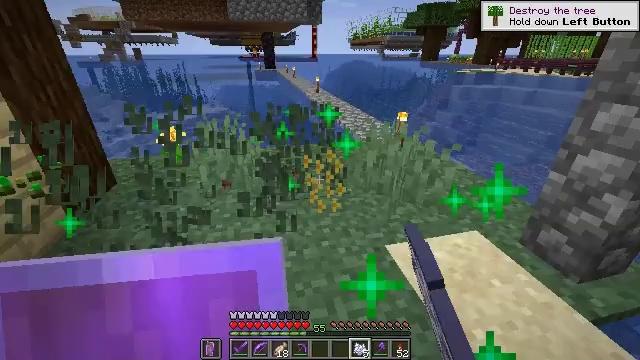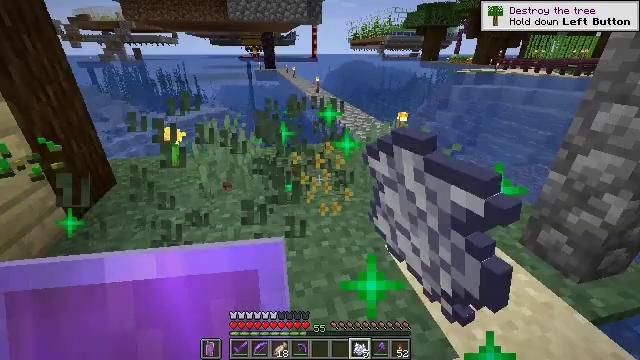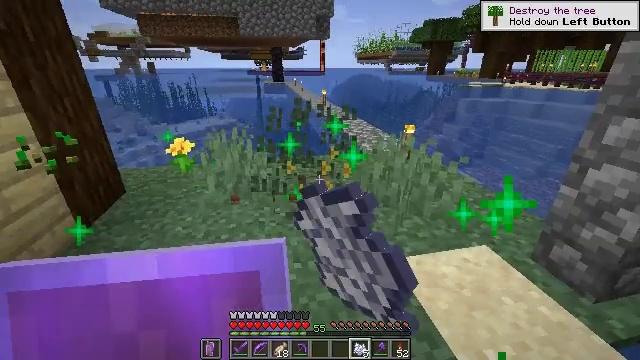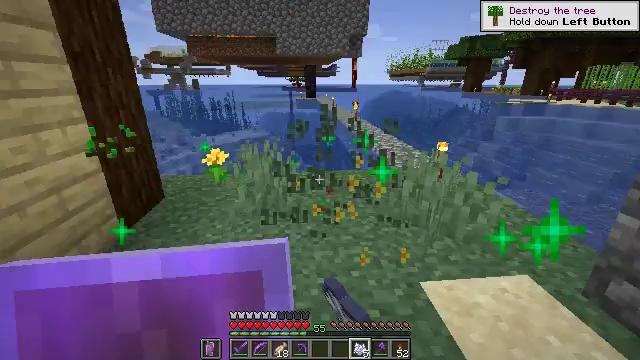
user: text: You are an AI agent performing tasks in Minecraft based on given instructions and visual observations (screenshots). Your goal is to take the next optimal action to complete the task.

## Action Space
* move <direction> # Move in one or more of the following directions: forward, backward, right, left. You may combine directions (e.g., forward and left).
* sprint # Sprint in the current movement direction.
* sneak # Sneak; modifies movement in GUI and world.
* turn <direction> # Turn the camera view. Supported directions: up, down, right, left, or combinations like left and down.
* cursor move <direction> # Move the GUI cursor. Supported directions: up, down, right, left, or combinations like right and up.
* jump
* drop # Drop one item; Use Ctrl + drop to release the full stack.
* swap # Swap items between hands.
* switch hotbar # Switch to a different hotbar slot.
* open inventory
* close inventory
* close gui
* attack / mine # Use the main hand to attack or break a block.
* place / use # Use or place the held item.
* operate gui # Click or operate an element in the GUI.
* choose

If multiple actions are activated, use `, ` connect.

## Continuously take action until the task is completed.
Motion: motion action
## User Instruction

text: Break the grass block.
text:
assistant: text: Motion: attack / mine
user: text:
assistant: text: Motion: turn left and up, attack / mine
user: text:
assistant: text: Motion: turn left and up, attack / mine
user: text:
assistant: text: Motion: attack / mine